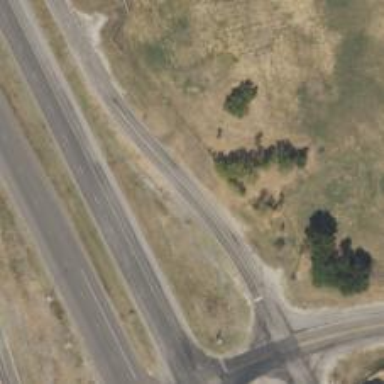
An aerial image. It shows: Unclassified road.